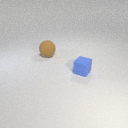
large brown rubber sphere behind small blue rubber cube